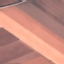
Land use / land cover: AnnualCrop